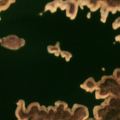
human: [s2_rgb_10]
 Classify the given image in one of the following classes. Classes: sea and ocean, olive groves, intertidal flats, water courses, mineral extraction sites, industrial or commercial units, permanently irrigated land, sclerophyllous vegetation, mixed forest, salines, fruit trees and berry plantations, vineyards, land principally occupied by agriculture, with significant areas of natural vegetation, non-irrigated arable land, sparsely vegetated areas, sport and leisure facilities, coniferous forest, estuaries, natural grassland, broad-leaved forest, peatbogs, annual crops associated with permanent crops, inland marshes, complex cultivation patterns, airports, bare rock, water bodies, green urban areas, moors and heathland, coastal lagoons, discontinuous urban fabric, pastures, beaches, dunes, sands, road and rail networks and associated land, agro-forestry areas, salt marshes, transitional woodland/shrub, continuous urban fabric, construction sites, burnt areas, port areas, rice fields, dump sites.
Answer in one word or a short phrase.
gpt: agro-forestry areas, broad-leaved forest, water bodies